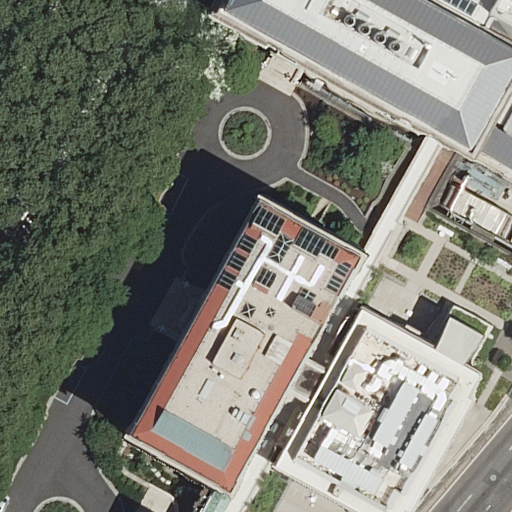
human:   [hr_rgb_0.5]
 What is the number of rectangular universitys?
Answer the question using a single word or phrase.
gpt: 0

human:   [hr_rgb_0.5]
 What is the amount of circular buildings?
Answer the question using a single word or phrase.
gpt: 0

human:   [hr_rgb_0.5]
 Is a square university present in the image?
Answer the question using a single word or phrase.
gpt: no

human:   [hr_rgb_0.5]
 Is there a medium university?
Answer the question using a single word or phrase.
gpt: no

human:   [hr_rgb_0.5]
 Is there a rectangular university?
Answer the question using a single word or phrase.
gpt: no

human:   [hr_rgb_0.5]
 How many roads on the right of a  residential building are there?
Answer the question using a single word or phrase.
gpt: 13

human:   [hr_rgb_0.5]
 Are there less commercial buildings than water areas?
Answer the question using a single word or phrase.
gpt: no

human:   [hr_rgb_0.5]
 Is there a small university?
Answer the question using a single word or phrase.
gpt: no

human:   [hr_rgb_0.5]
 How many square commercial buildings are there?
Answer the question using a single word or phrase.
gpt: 0

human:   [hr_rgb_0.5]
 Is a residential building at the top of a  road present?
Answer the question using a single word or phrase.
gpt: yes

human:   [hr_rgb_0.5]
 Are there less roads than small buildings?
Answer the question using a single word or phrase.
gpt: no

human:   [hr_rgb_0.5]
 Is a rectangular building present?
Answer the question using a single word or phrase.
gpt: yes

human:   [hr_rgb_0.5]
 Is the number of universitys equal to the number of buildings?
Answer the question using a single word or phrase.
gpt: no

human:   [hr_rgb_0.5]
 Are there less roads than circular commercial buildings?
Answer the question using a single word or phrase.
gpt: no

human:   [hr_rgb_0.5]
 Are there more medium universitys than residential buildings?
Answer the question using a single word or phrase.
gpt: no

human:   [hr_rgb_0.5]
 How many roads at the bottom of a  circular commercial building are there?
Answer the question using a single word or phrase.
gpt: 0

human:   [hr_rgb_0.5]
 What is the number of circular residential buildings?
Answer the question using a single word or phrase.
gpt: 0

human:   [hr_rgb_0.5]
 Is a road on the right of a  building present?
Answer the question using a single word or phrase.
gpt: yes

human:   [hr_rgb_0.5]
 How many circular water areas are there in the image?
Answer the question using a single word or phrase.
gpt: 0

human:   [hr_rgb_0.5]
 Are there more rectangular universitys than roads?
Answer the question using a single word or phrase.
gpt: no

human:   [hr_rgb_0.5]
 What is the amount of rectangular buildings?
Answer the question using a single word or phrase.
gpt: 3

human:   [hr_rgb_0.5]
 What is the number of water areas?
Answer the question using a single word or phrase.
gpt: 0

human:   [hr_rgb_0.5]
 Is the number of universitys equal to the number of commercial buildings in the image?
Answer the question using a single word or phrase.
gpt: no

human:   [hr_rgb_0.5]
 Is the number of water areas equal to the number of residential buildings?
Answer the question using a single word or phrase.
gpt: no

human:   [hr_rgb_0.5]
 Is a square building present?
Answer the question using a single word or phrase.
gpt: no

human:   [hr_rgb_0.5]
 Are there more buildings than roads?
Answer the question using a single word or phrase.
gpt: no

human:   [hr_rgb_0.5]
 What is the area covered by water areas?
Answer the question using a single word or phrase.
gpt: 0m2

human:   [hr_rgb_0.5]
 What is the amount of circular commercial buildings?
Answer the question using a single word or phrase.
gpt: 0

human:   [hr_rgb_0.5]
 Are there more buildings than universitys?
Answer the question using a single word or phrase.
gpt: yes

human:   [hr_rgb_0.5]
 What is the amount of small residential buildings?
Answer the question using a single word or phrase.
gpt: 2

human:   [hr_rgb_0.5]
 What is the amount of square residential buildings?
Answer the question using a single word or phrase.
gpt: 0

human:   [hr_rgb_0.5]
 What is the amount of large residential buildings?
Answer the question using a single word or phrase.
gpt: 3

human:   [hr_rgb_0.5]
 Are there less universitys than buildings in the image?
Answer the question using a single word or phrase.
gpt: yes

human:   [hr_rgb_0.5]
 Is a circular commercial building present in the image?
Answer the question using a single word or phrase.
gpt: no

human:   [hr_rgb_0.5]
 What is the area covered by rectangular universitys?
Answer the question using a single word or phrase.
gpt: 0m2

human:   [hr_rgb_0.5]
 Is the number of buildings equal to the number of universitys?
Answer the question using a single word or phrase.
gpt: no